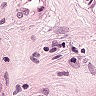
Metastatic tissue present: yes